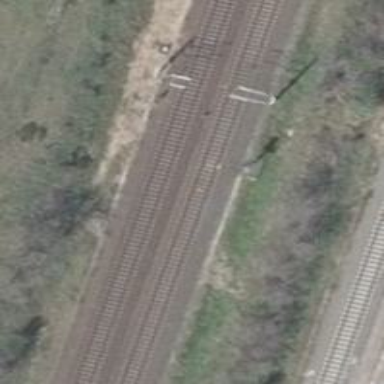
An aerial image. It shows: Railway signal.